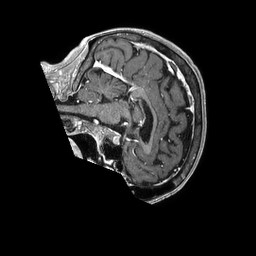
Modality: T1w
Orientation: sagittal
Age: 73
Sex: female
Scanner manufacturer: philips
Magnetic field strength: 1.5 T
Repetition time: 0.007639 s
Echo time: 0.003474 s